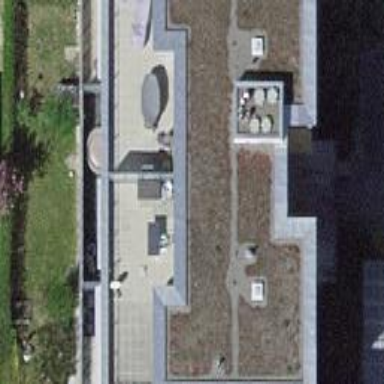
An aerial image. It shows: Flat-roofed residential building.